Question: What is the result of this measurement?
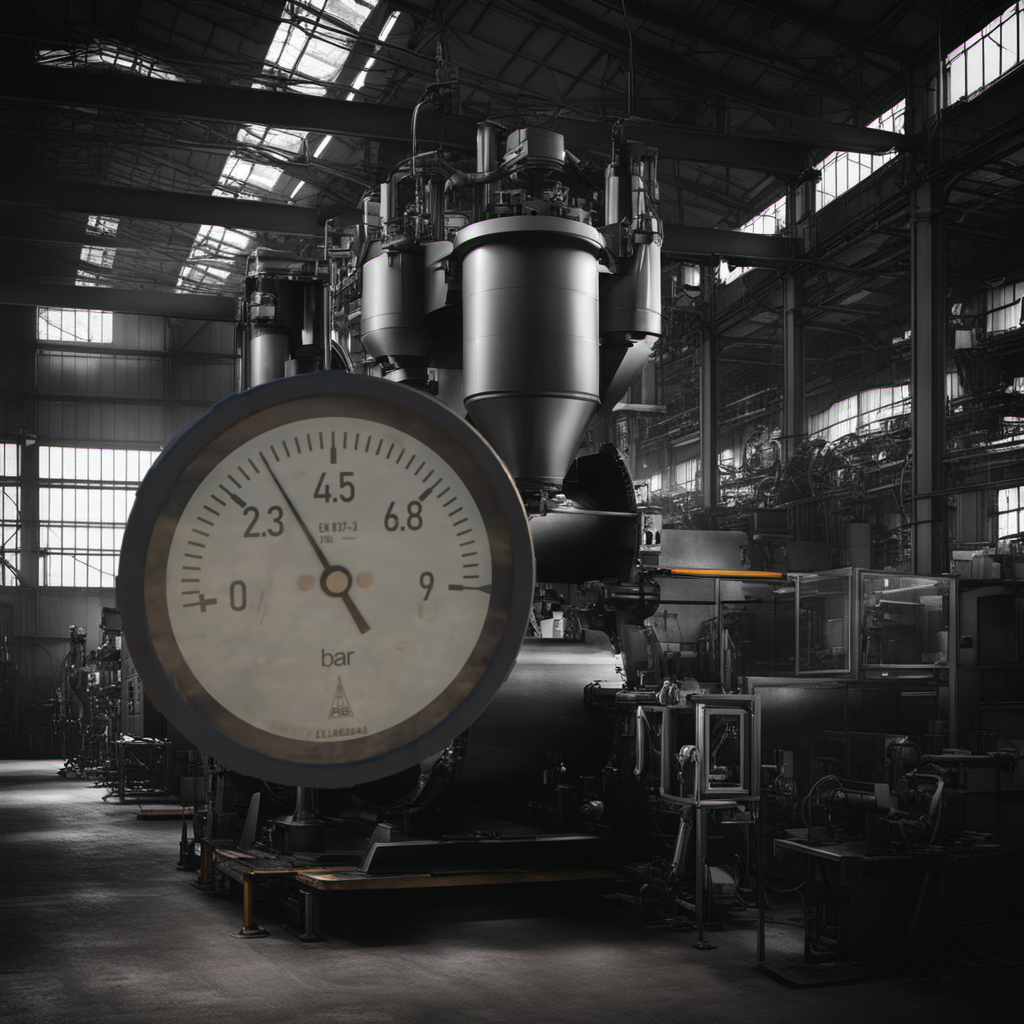
Answer: The result is 3.18
Question: What is the reading range of the measurement in the image?
Answer: The range is from 0 to 9
Question: What is the minimum and maximum value range of the measurement in the image?
Answer: The minimum value is 0 and the maximum value is 9